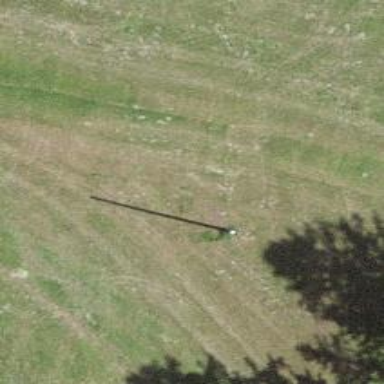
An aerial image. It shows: Utility pole as the man-made structure.